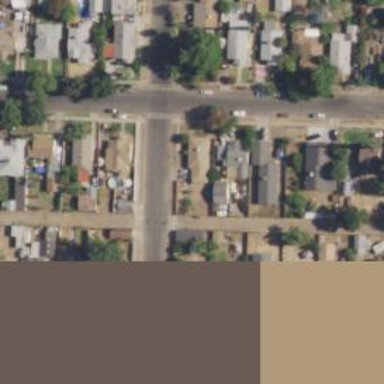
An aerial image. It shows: Alley classified as service road.